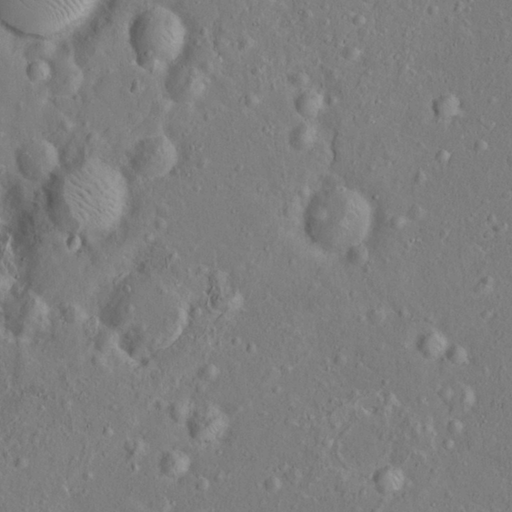
Classes present: Background, Cone